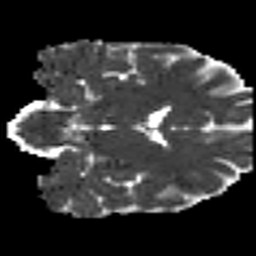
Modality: MD
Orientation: coronal
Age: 37
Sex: male
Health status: healthy
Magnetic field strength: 3 T
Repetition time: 9 s
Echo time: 0.093 s